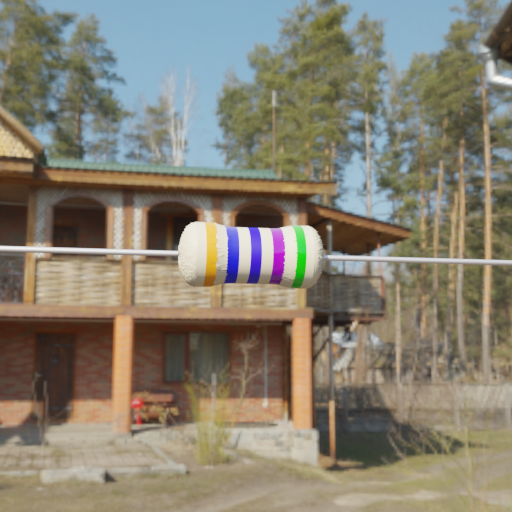
Resistor colour bands (in order): orange, blue, blue, violet, green